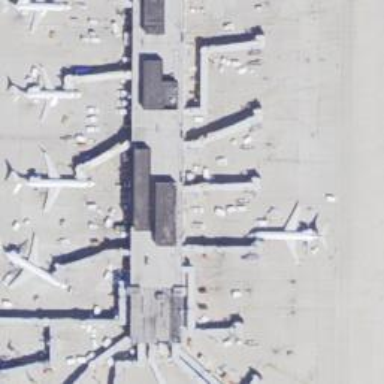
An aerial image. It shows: Airport gate.